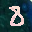
Label: 8